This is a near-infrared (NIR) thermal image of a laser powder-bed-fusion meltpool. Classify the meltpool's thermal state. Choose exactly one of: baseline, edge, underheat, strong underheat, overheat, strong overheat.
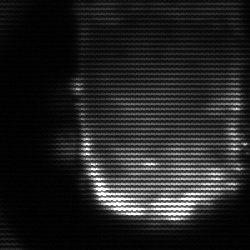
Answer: baseline